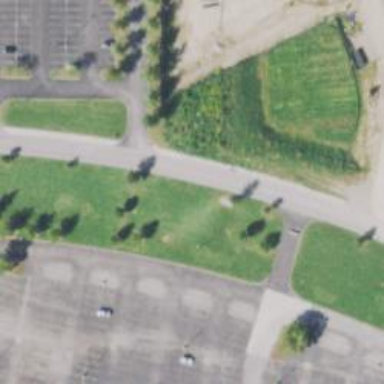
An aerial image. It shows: Disc golf basket.